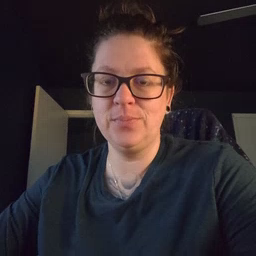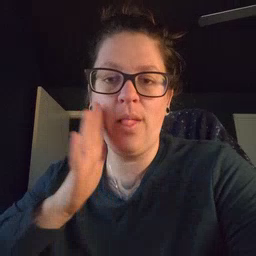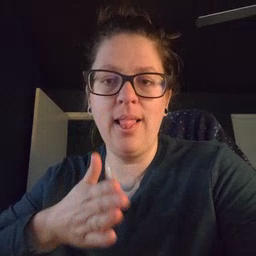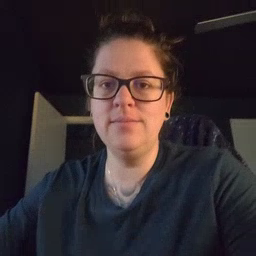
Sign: will